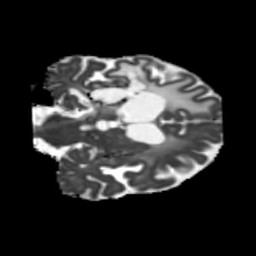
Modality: MD
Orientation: coronal
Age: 58
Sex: male
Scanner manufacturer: siemens
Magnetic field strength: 3 T
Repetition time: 5.25 s
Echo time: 0.08 s